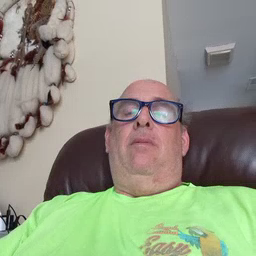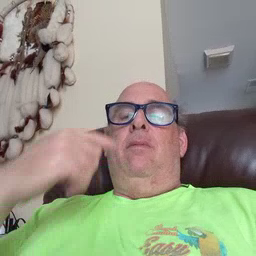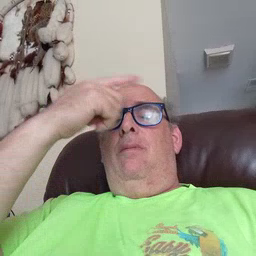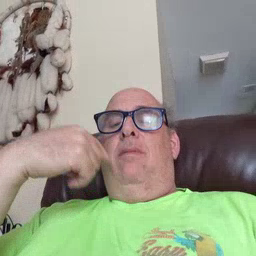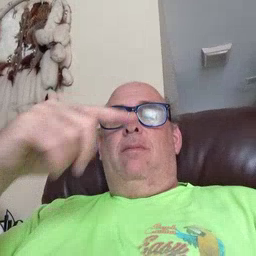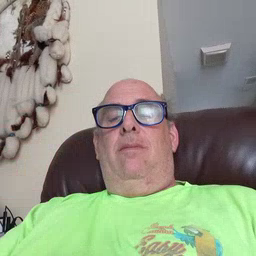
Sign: face